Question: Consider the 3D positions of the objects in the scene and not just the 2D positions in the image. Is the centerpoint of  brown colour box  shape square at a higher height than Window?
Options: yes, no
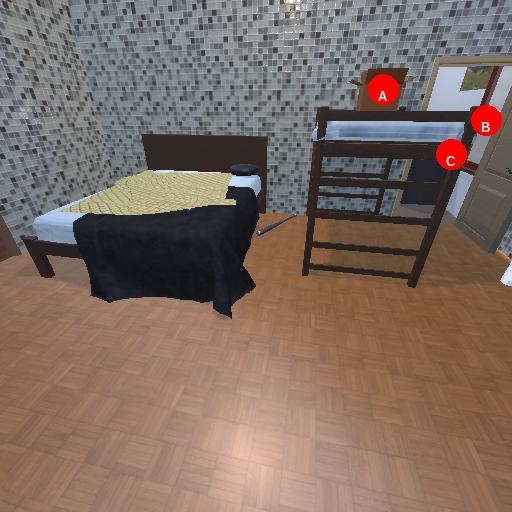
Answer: yes